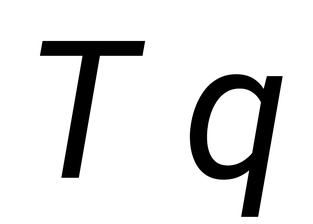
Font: Roboto-Italic_Italic